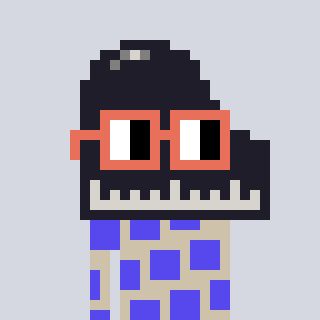
a pixel art character with square orange glasses, a piano-shaped head and a bege-colored body on a cool background